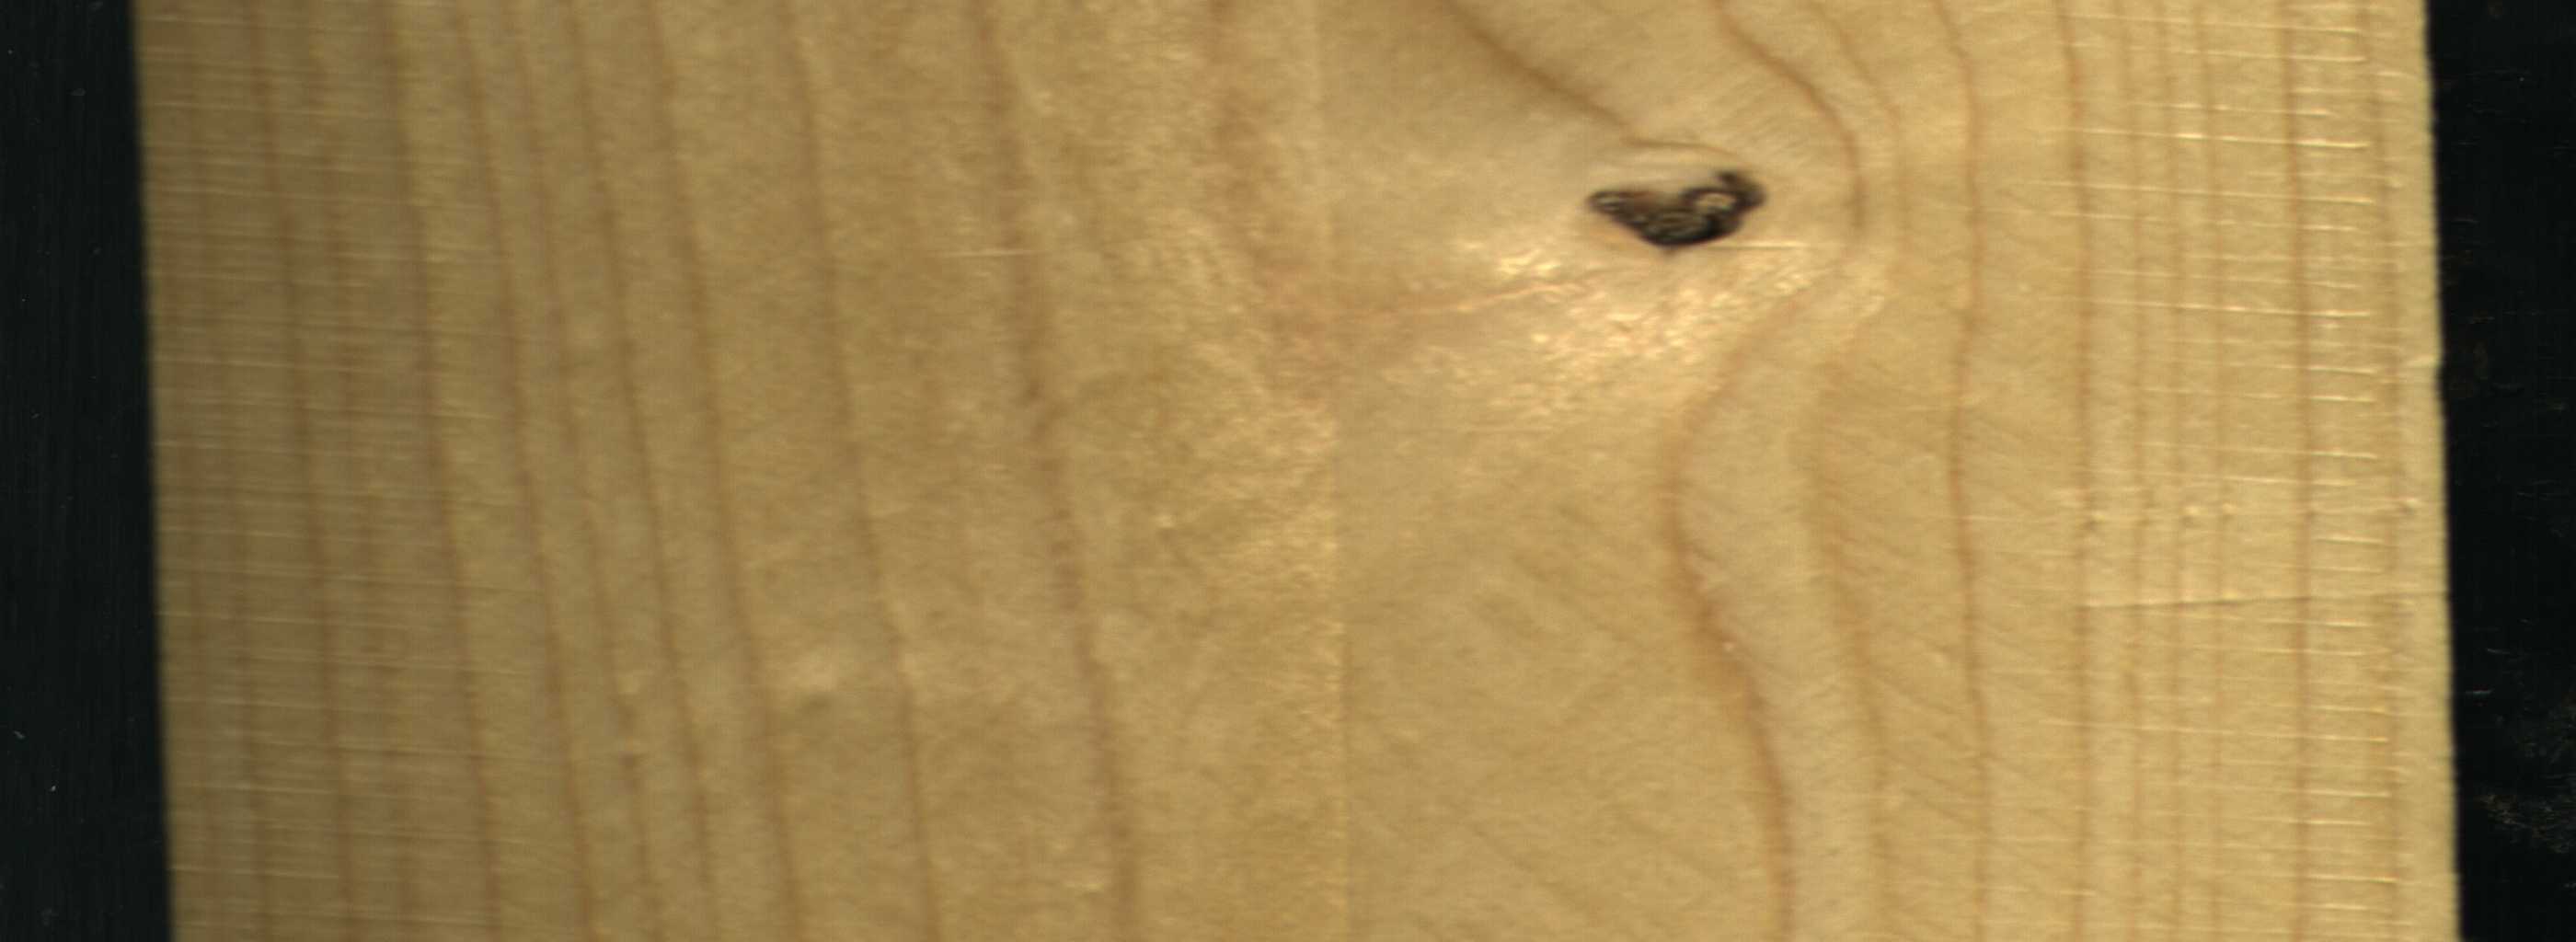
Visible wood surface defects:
Dead_Knot